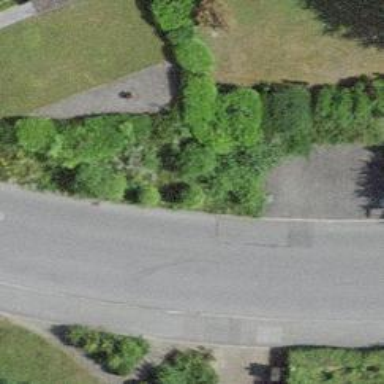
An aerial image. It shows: Hedge barrier.